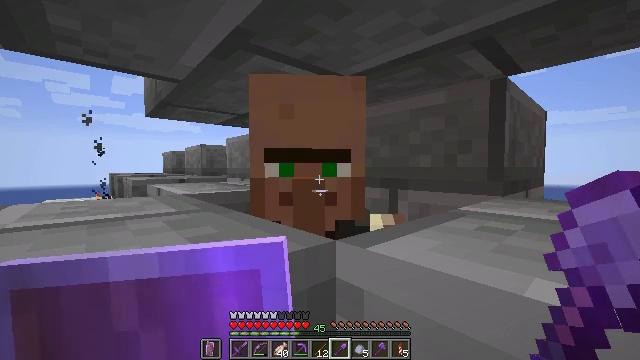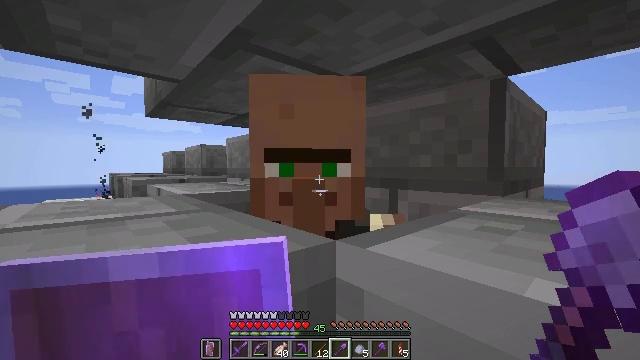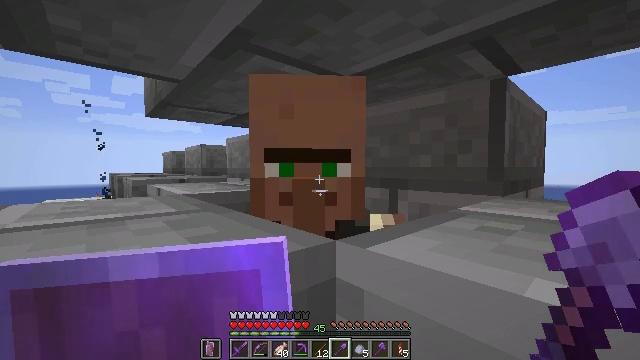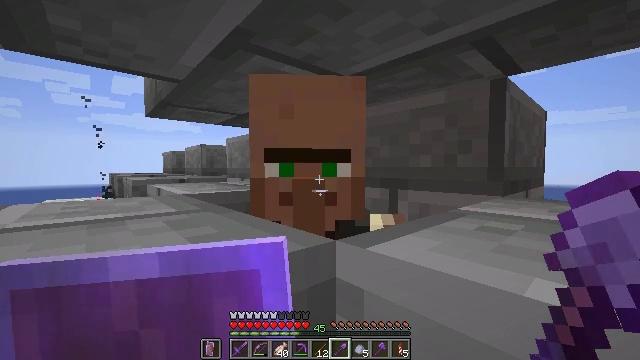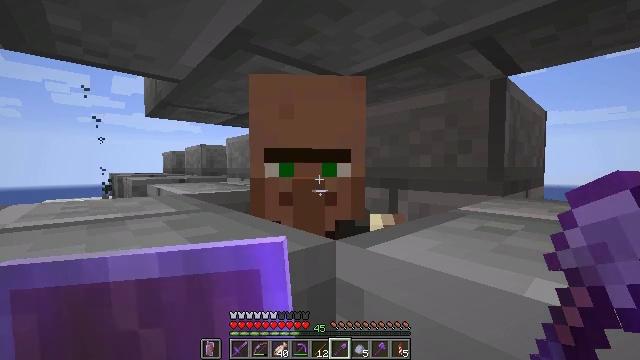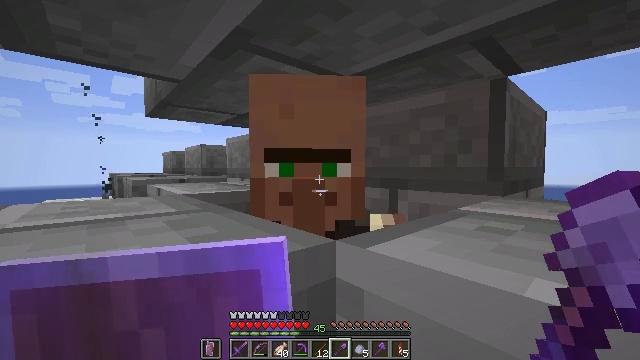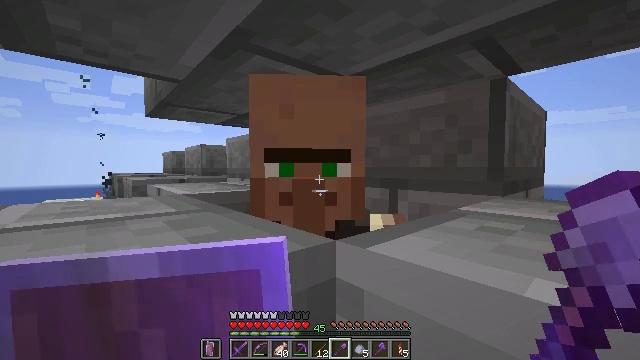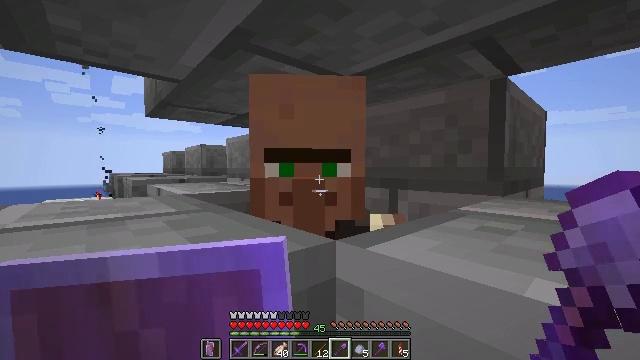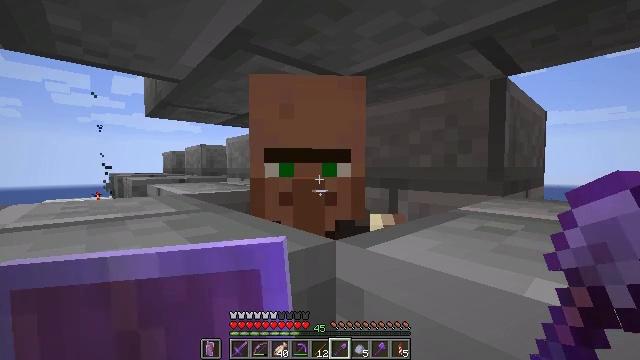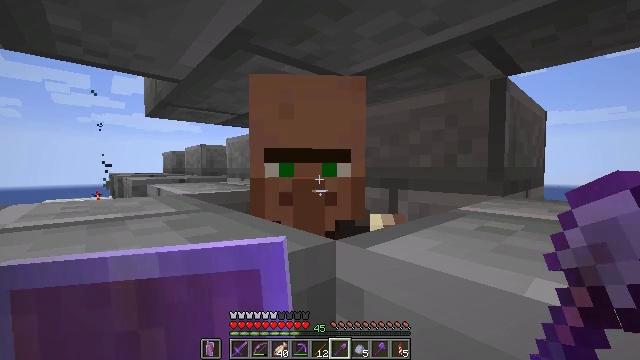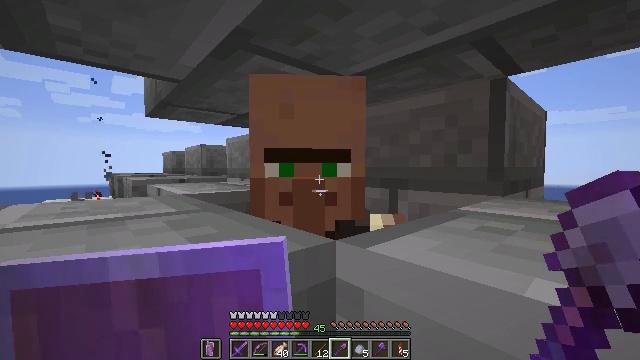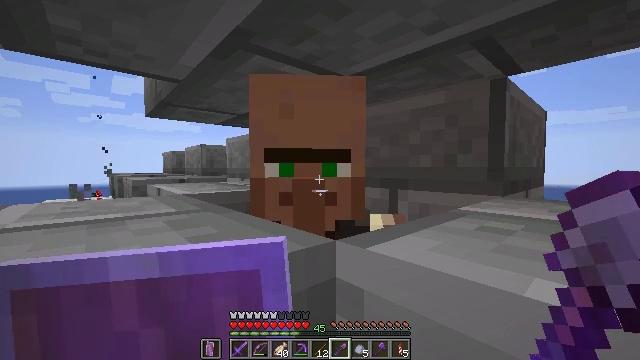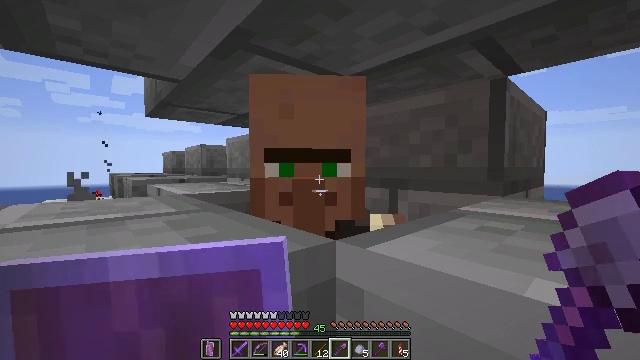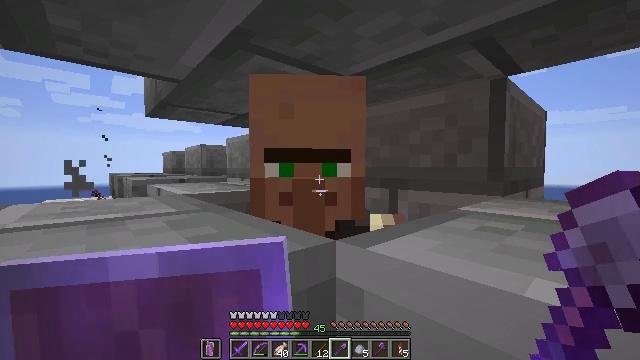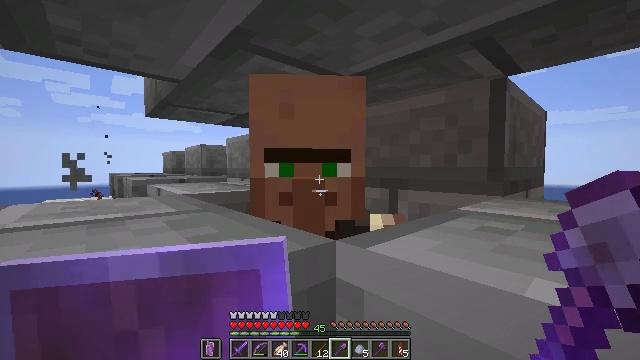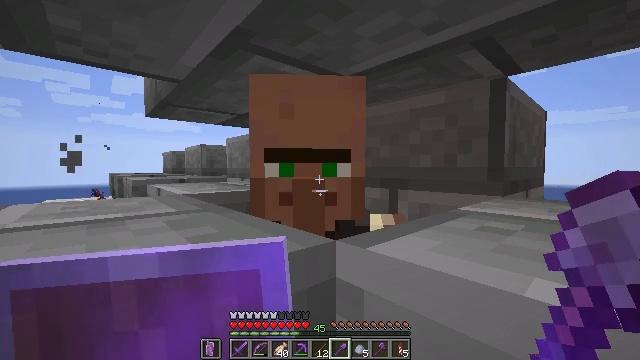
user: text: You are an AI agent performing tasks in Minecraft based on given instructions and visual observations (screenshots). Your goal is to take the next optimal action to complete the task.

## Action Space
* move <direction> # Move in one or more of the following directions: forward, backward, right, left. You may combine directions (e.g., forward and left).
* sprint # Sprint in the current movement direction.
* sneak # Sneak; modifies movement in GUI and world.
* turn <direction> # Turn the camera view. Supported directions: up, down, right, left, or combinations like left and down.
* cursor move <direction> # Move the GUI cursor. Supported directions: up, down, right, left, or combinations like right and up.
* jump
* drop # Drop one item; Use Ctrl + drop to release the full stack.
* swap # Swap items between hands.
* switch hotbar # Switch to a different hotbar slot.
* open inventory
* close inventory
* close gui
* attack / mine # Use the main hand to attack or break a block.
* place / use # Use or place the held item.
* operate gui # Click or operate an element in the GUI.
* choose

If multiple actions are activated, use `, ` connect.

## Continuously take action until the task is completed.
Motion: motion action
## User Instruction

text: craft item light blue terracotta
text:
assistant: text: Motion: no_op
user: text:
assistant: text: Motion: no_op
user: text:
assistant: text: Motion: no_op
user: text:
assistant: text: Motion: no_op
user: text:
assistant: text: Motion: no_op
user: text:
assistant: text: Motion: no_op
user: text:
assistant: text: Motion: no_op
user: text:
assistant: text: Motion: no_op
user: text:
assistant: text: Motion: no_op
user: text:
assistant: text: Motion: no_op
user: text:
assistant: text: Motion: no_op
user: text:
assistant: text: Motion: no_op
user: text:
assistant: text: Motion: no_op
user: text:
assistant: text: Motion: no_op
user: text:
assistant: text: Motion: no_op
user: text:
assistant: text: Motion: no_op
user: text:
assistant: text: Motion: no_op
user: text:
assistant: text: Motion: no_op
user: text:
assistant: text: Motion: no_op
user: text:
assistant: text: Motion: no_op
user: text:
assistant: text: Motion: no_op
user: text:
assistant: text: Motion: no_op
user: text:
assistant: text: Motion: no_op
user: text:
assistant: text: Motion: no_op
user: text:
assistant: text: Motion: no_op
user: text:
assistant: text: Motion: no_op
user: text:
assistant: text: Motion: no_op
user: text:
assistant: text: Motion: no_op
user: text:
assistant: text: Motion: no_op
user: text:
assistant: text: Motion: no_op